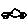
Label: car